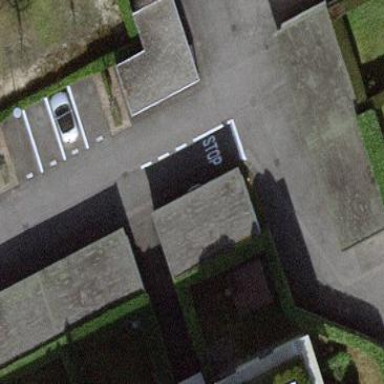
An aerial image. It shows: View of roof of building.